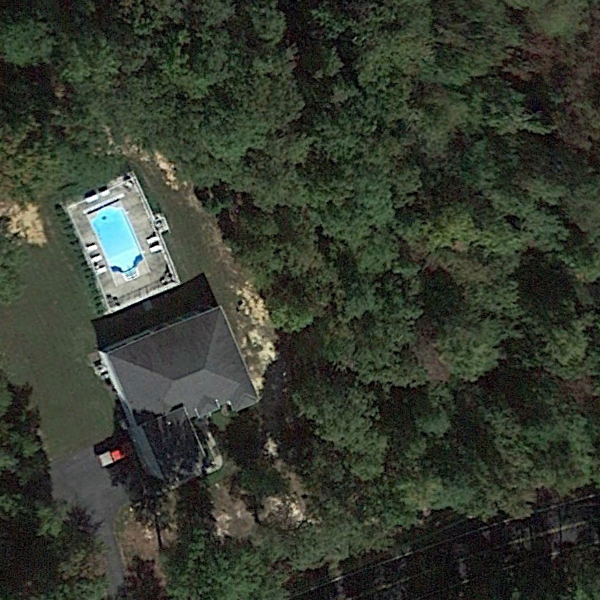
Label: SparseResidential